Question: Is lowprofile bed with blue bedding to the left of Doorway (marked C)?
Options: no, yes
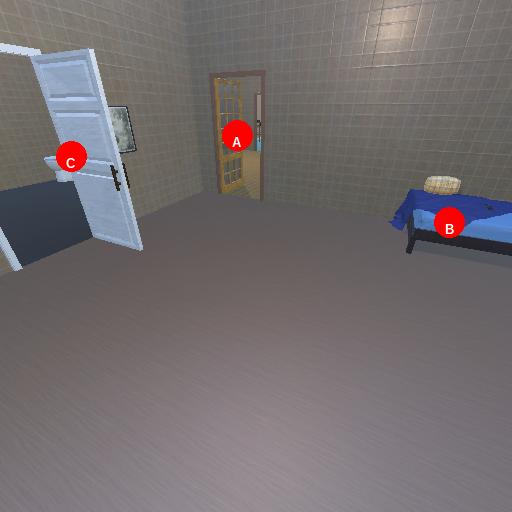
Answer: no